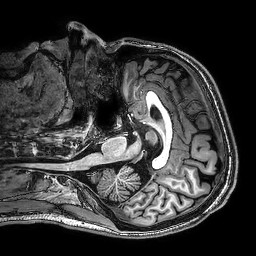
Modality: T1w
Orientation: axial
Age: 21
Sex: male
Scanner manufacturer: philips
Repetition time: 0.008146 s
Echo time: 0.00374 s